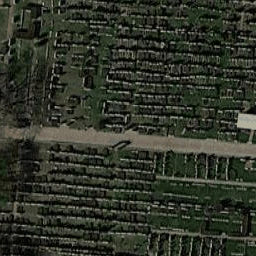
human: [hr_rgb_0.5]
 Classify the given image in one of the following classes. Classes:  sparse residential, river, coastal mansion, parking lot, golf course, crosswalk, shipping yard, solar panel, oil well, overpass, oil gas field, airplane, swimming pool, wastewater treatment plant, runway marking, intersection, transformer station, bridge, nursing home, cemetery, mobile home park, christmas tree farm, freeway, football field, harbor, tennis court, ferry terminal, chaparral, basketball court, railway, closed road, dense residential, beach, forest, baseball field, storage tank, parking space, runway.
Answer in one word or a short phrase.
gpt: cemetery